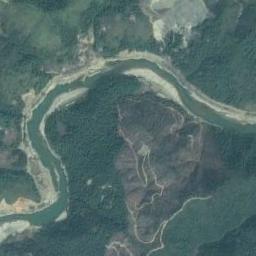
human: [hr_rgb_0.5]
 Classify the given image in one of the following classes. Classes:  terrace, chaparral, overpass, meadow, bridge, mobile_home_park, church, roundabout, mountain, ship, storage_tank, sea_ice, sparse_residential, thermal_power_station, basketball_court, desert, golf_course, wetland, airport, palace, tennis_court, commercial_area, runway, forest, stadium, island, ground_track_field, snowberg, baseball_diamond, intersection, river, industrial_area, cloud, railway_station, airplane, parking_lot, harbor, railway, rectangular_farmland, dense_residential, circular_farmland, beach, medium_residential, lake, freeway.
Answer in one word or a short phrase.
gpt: river